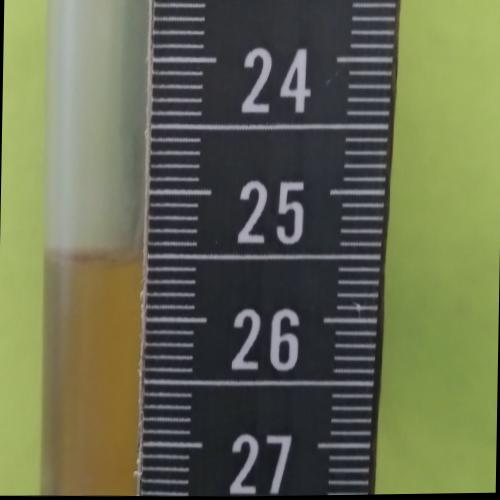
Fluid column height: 25.5 cm